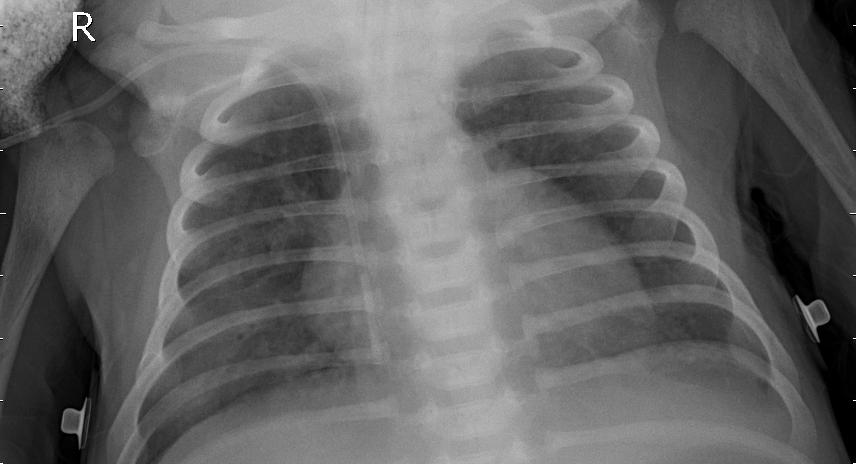
Diagnosis: PNEUMONIA